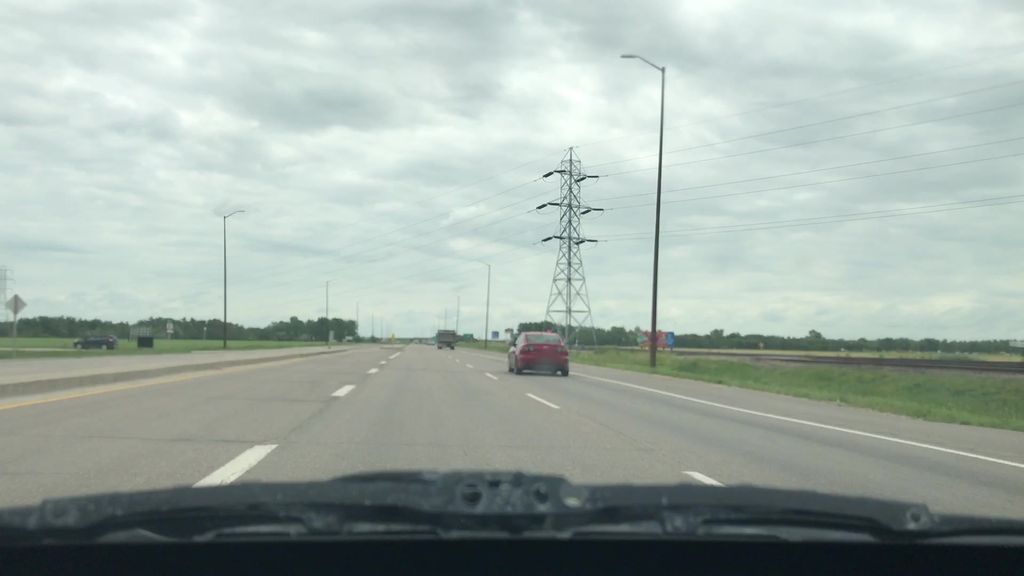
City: winnipeg